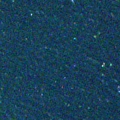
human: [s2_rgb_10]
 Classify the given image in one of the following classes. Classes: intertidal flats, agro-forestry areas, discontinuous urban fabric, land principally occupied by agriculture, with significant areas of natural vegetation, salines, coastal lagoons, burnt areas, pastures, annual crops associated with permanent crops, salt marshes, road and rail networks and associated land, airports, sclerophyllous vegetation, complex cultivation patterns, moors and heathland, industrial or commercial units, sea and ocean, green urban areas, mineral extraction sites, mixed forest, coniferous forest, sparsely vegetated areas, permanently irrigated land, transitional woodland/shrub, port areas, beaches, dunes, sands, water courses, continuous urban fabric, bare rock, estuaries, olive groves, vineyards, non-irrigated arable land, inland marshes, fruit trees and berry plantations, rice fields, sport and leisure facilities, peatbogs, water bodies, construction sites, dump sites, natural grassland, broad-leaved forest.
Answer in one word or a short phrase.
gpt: sea and ocean